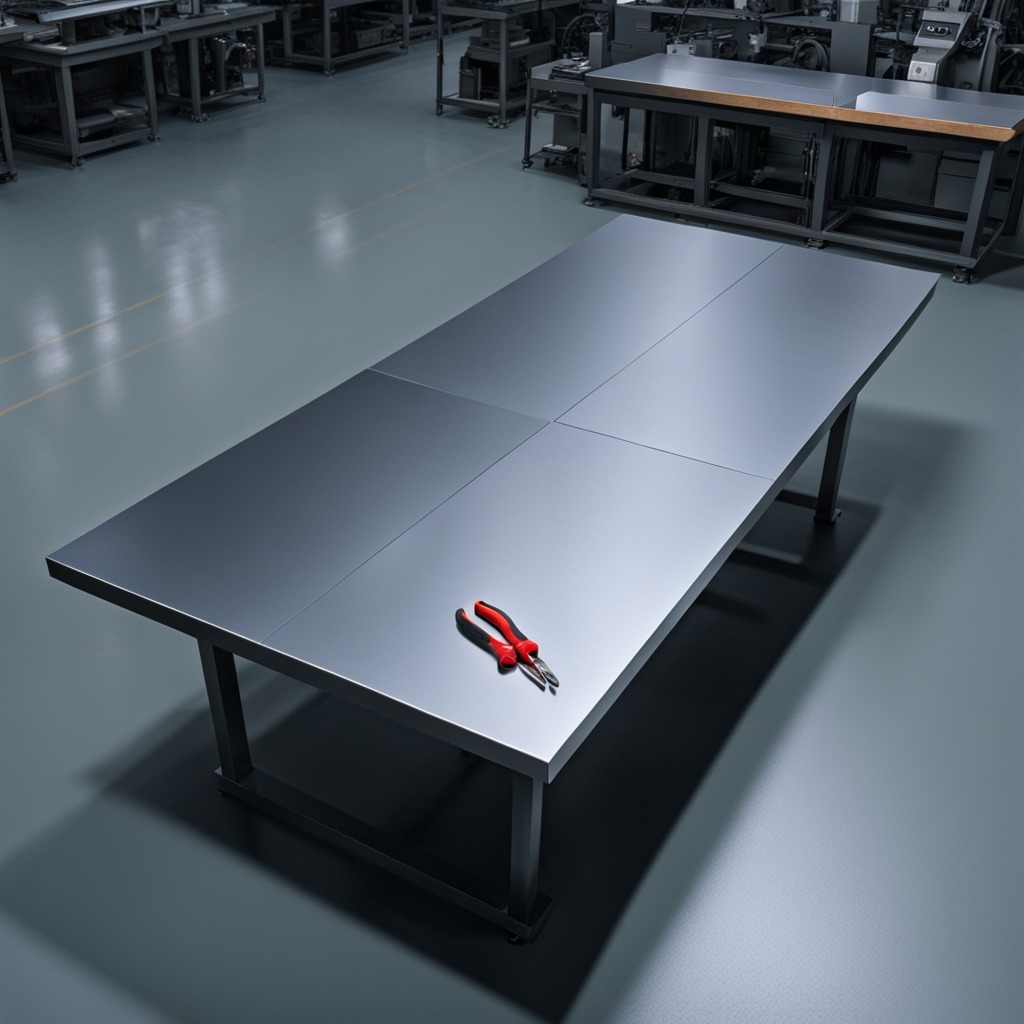
A plier is lying on a clean empty table in the evening.